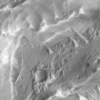
Label: not_dusty